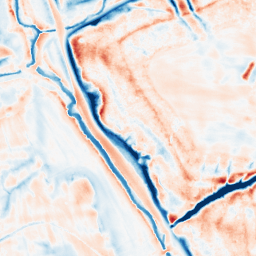
Category: trend_removal
Decomposition family: local_polynomial
Decomposition parameters: window_size: 21
degree: 1
Upsampling method: cubic_mitchell
Upsampling parameters: scale: 8
Upsampling scale: 8